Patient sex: F
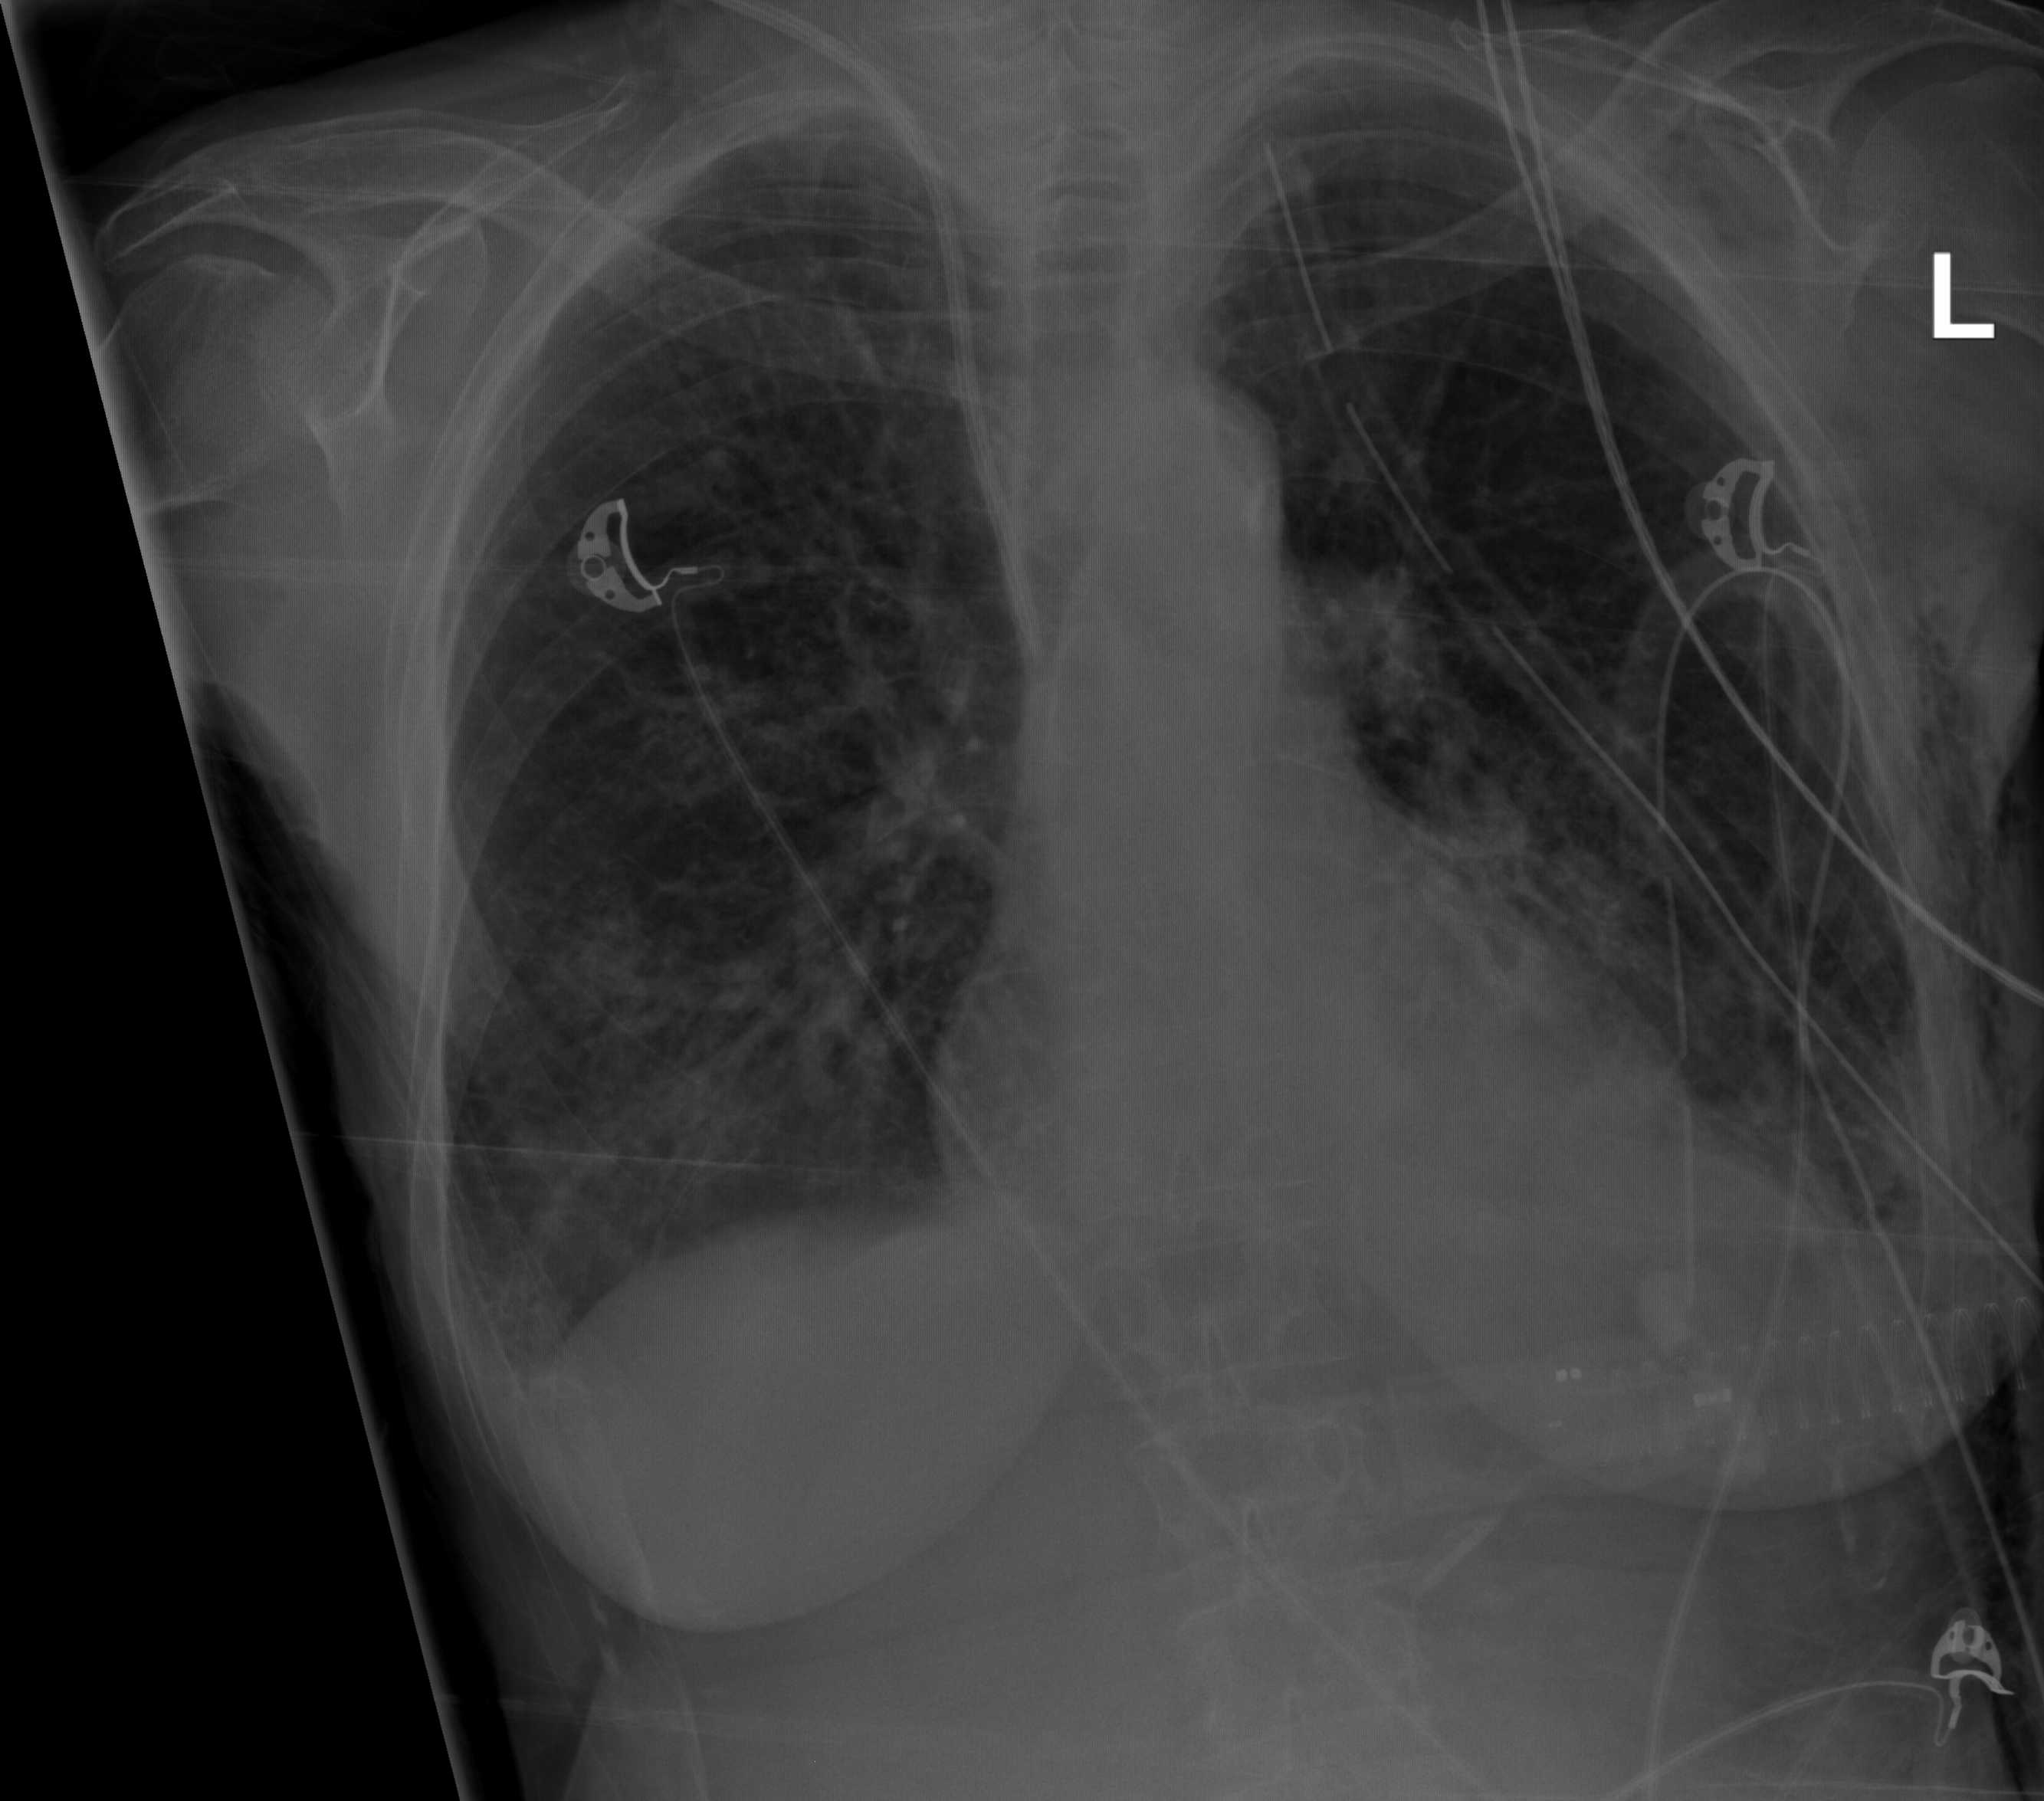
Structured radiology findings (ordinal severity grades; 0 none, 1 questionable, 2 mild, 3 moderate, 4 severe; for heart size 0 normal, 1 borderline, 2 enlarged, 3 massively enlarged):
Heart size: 0
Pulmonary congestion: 0
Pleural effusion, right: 0
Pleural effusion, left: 2
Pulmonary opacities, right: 0
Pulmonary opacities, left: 0
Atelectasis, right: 0
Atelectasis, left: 2